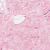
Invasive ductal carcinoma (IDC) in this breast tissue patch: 0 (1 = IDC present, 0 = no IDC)